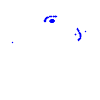
Particle: electron